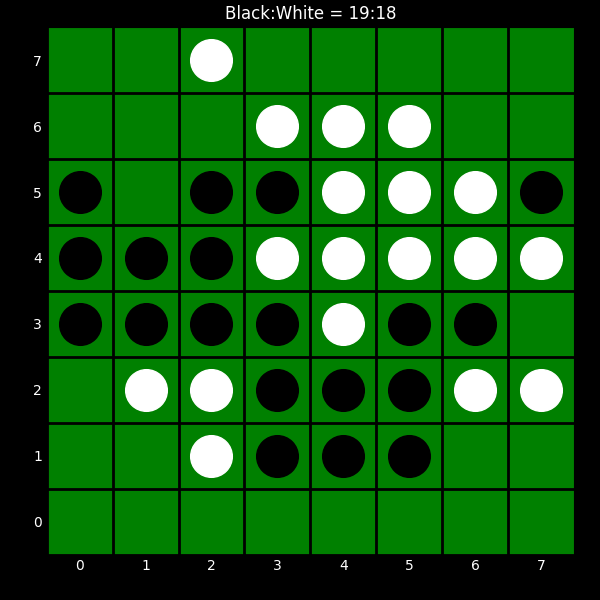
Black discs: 19
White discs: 18